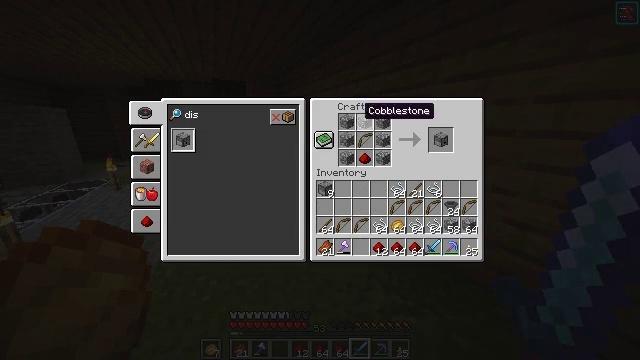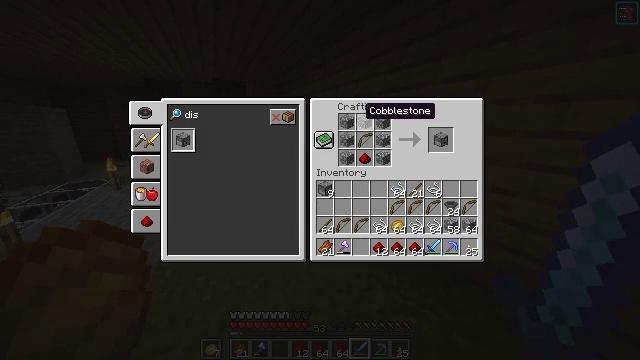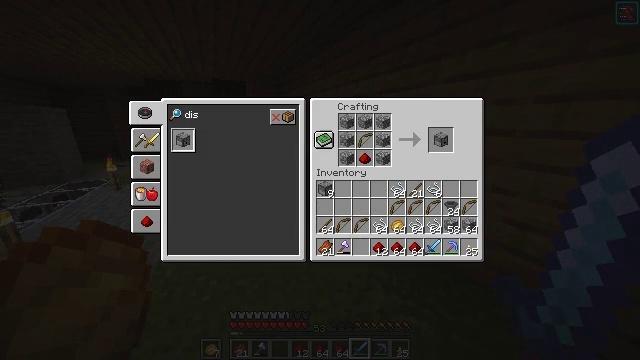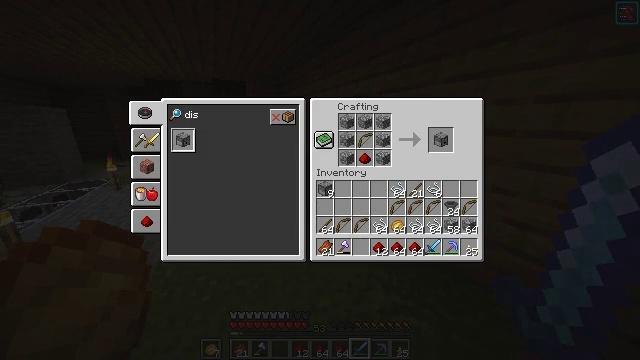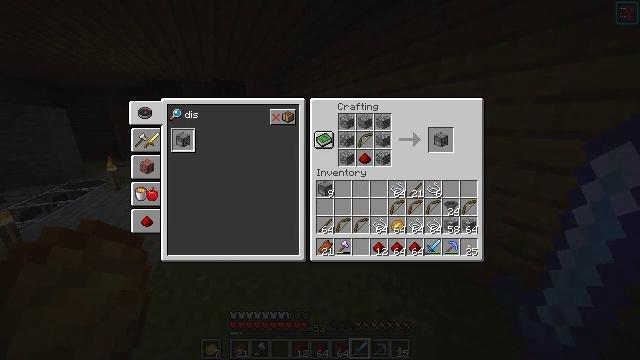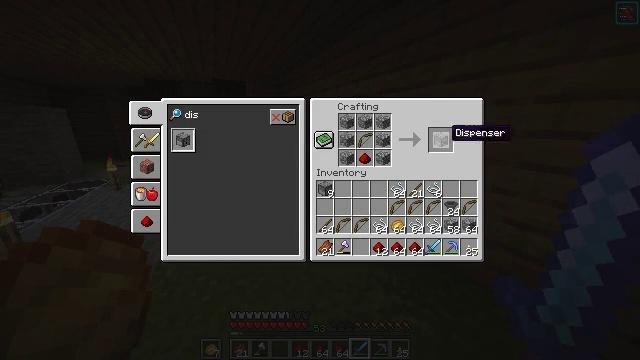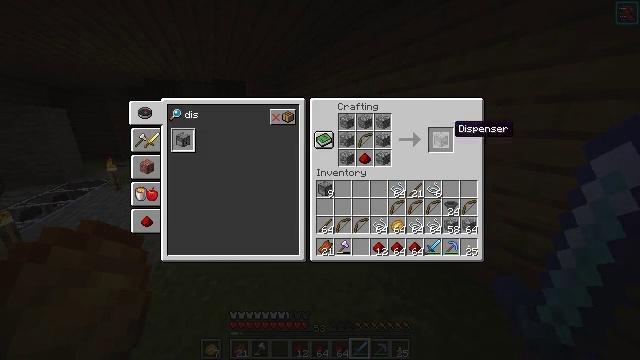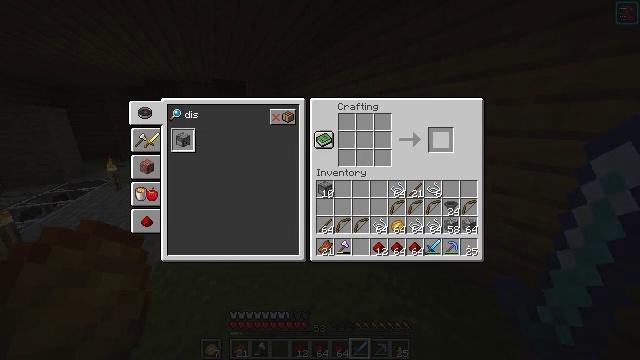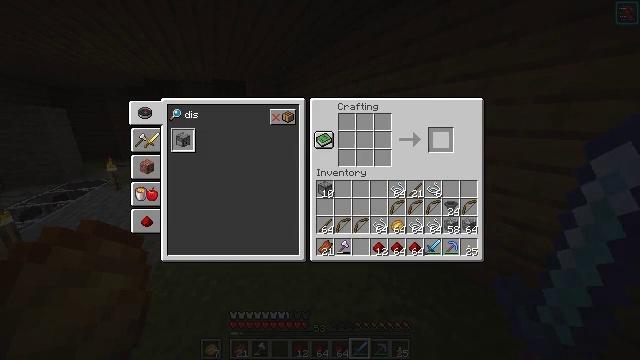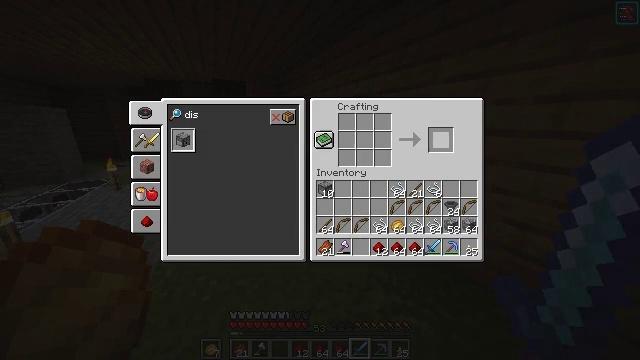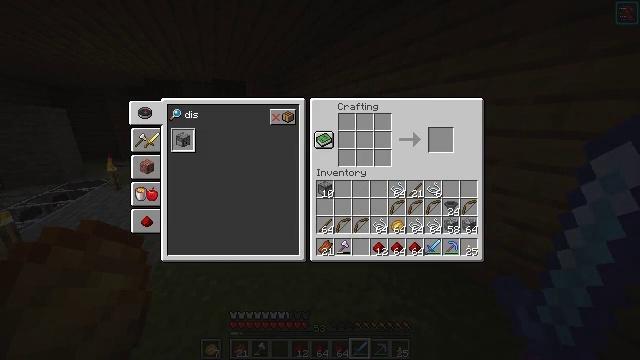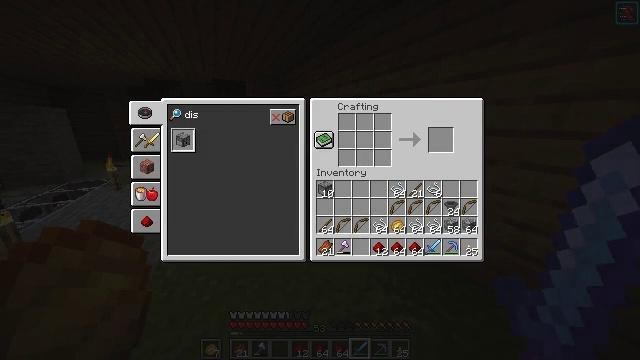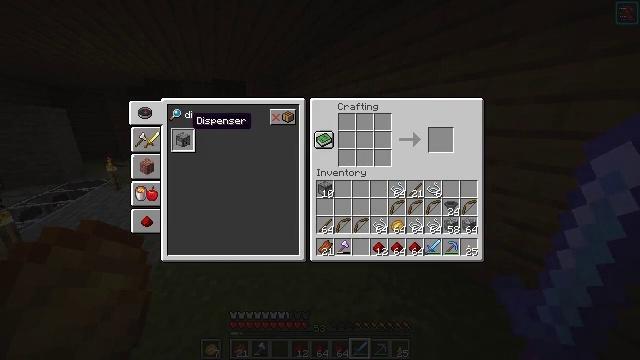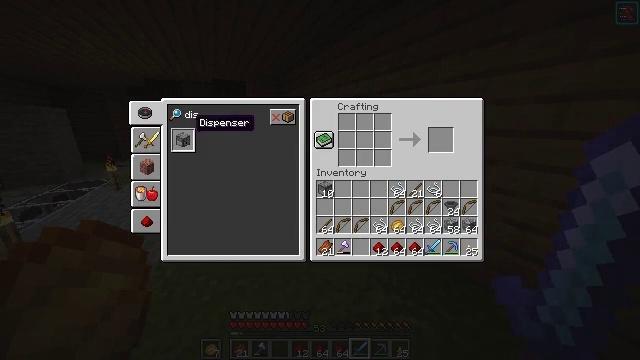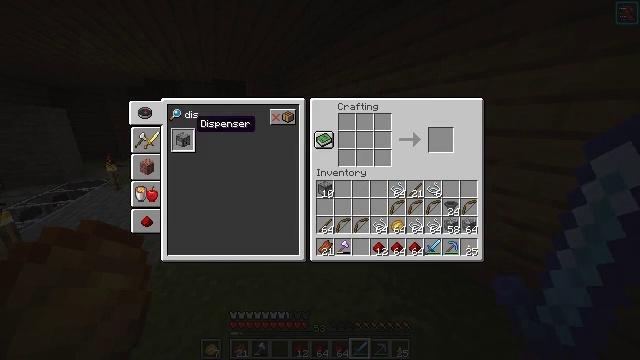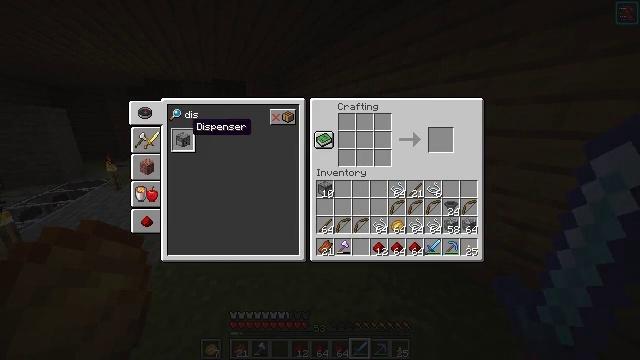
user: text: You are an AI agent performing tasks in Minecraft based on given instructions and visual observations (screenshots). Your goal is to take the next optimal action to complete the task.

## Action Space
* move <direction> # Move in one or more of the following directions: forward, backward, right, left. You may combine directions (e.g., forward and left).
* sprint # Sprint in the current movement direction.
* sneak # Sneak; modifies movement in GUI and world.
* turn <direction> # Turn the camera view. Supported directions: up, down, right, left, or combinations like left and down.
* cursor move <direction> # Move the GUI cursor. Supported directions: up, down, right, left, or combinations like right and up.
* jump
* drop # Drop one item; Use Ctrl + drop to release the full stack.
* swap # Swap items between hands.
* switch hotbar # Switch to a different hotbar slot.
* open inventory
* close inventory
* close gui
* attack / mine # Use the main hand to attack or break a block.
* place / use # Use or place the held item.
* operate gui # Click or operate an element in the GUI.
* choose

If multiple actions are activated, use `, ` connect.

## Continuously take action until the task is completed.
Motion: motion action
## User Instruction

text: Interact with the crafting table to make a dispenser.
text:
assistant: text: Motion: sneak
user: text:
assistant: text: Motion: sneak, cursor move right and down
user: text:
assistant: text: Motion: sneak, cursor move right and down
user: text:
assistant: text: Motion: sneak, cursor move right and down
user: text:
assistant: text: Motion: sneak, cursor move right
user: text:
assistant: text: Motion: sneak
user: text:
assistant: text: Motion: sneak, operate gui
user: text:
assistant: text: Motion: sneak, operate gui
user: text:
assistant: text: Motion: sneak, cursor move left
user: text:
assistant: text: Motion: sneak, cursor move left
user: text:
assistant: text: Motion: sneak, cursor move left
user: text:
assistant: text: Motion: sneak, cursor move left
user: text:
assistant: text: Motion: sneak
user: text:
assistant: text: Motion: sneak
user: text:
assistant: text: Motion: sneak
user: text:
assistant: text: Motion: sneak, operate gui
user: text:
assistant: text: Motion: sneak, cursor move right
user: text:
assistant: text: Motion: sneak, cursor move right
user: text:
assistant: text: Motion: sneak, cursor move right and down
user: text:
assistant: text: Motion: sneak
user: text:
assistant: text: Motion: sneak
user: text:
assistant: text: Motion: sneak, cursor move right
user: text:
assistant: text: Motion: sneak, cursor move right
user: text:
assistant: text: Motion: sneak
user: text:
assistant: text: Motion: sneak
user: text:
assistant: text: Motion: sneak
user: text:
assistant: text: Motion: sneak, operate gui
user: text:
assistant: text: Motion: sneak, operate gui
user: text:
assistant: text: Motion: sneak
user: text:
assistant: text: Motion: sneak, cursor move left